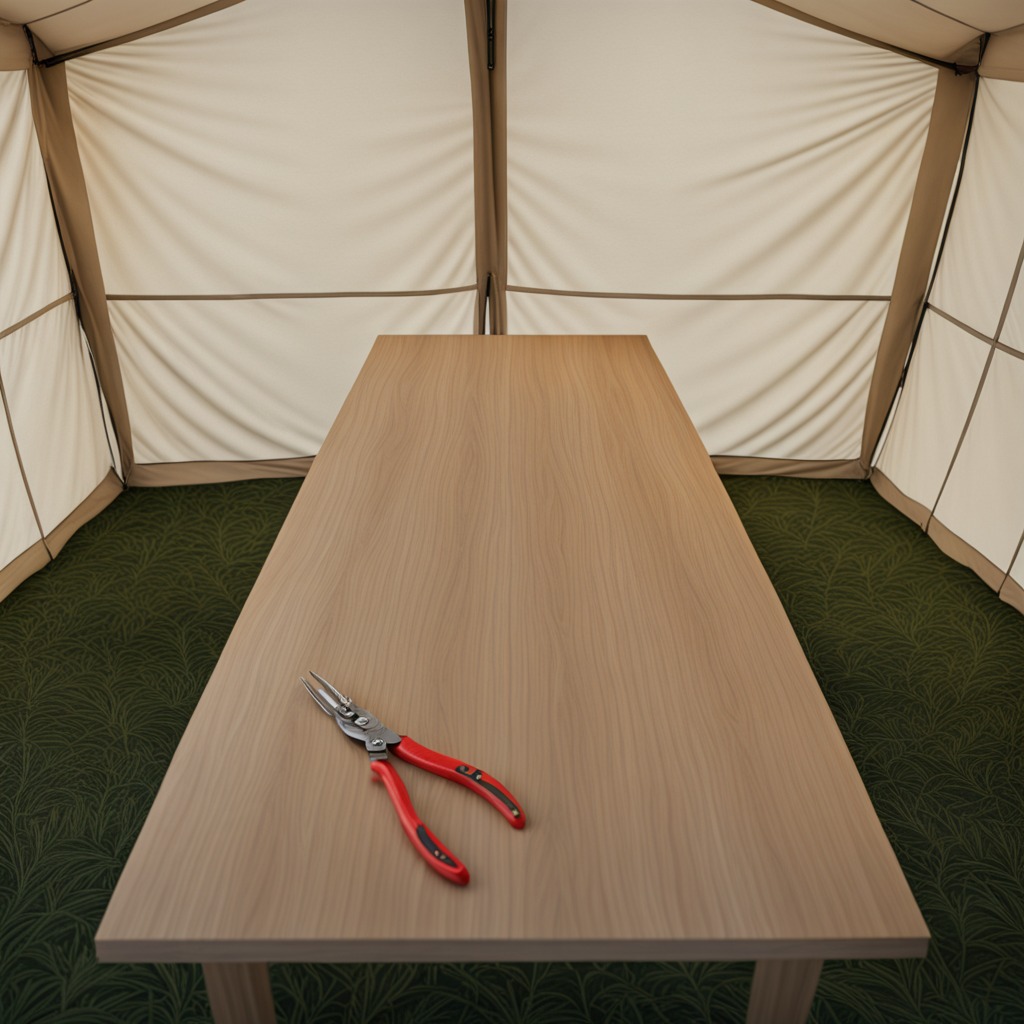
A plier is lying on the wooden table.